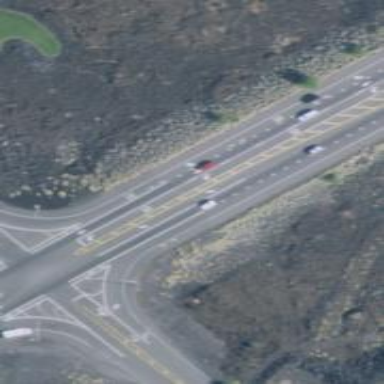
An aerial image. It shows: Primary road with asphalt surface.